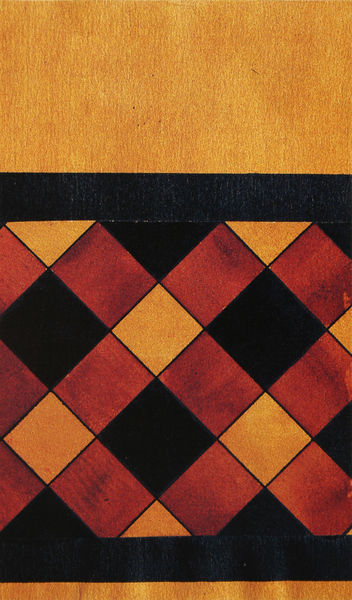
Titel: Stoffmusterentwurf
Künstler: Ljubow Popowa
Standort: Moskau
Institution: Sammlung E.W. Murina und D.W. Sarabianow
Schlagwörter: gemälde, gelb, komposition, braun, holz, kariert, licht, orange, schwarz, rot, hochformat, karo, malerei, muster, ornament, schachbrett, band, öl, felder, gitter, pastos, gold, kontrast, schräg, klar, warm, abstrakt, farben, fläche, flächen, farbe, formen, grafik, linien, detail, symmetrie, streifen, balken, striche, karos, kreuz, rechteck, linie, parallel, form, fliese, mosaik, entwurf, fragment, quadrate, diagonal, geometrisch, raute, rauten, waagerecht, farbfelder, bänder, dreiecke, design, geometrie, kästchen, quadrat, netz, raster, strukturiert, rasterung, konstruktiv, syymetrie, dreifarbig, parallelogramm, gewürfelt